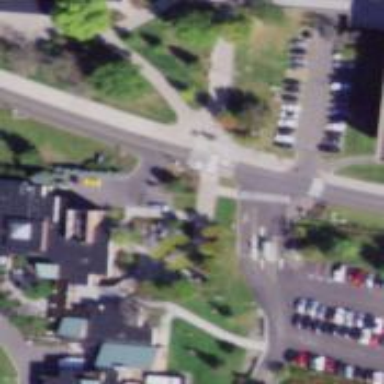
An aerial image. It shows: Marked crossing on footway.